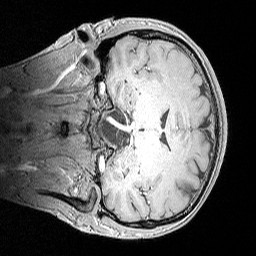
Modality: MP2RAGE
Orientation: coronal
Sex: male
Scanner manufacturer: siemens
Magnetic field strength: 3 T
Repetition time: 5 s
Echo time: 0.00292 s